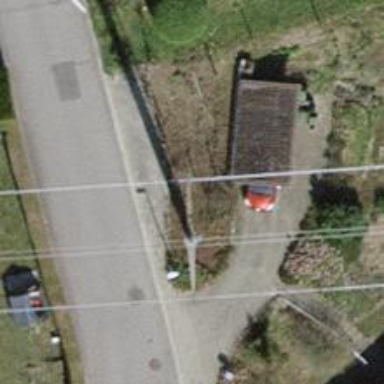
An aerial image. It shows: Concrete power pole.